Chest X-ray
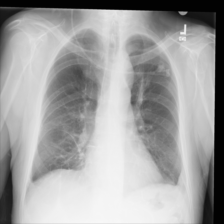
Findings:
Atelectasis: positive
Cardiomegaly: negative
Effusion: positive
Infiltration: positive
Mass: negative
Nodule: negative
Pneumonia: negative
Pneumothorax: negative
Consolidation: negative
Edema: negative
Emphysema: negative
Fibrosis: negative
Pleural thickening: negative
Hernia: negative